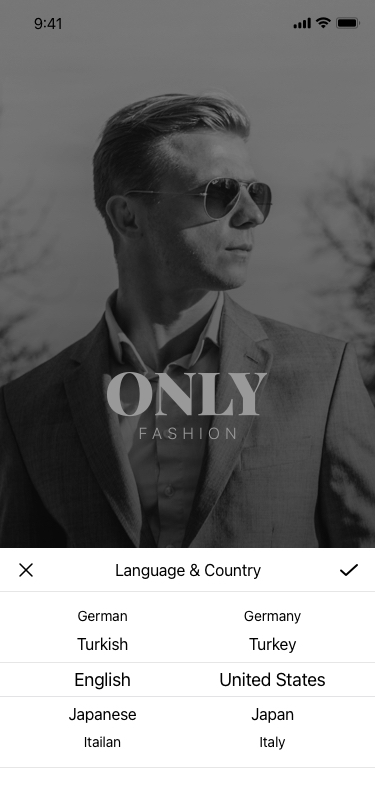
Text in this UI design:
Continue as a guest